Question: So I'm working on an app that uses Google Maps v2 API to display a map overlay. I know this question has been asked before but I've tried everything. I am testing my app using a Nexus 5 device that is not rooted and has Google Play Services installed.
LogCat displays the following:
'''
09-14 20:18:27.646: E/dalvikvm(10951): Could not find class 'com.google.android.gms.maps.SupportMapFragment', referenced from method com.bryansworld.algonquinreview.MainActivity.setUpMapInitial
09-14 20:18:27.686: E/AndroidRuntime(10951): FATAL EXCEPTION: main
09-14 20:18:27.686: E/AndroidRuntime(10951): Process: com.bryansworld.algonquinreview, PID: 10951
09-14 20:18:27.686: E/AndroidRuntime(10951): java.lang.RuntimeException: Unable to start activity ComponentInfo{com.bryansworld.algonquinreview/com.bryansworld.algonquinreview.MainActivity}: android.view.InflateException: Binary XML file line #6: Error inflating class fragment
09-14 20:18:27.686: E/AndroidRuntime(10951): at android.app.ActivityThread.performLaunchActivity(ActivityThread.java:2184)
09-14 20:18:27.686: E/AndroidRuntime(10951): at android.app.ActivityThread.handleLaunchActivity(ActivityThread.java:2233)
09-14 20:18:27.686: E/AndroidRuntime(10951): at android.app.ActivityThread.access$800(ActivityThread.java:135)
09-14 20:18:27.686: E/AndroidRuntime(10951): at android.app.ActivityThread$H.handleMessage(ActivityThread.java:1196)
09-14 20:18:27.686: E/AndroidRuntime(10951): at android.os.Handler.dispatchMessage(Handler.java:102)
09-14 20:18:27.686: E/AndroidRuntime(10951): at android.os.Looper.loop(Looper.java:136)
09-14 20:18:27.686: E/AndroidRuntime(10951): at android.app.ActivityThread.main(ActivityThread.java:5001)
09-14 20:18:27.686: E/AndroidRuntime(10951): at java.lang.reflect.Method.invokeNative(Native Method)
09-14 20:18:27.686: E/AndroidRuntime(10951): at java.lang.reflect.Method.invoke(Method.java:515)
09-14 20:18:27.686: E/AndroidRuntime(10951): at com.android.internal.os.ZygoteInit$MethodAndArgsCaller.run(ZygoteInit.java:785)
09-14 20:18:27.686: E/AndroidRuntime(10951): at com.android.internal.os.ZygoteInit.main(ZygoteInit.java:601)
09-14 20:18:27.686: E/AndroidRuntime(10951): at dalvik.system.NativeStart.main(Native Method)
09-14 20:18:27.686: E/AndroidRuntime(10951): Caused by: android.view.InflateException: Binary XML file line #6: Error inflating class fragment
09-14 20:18:27.686: E/AndroidRuntime(10951): at android.view.LayoutInflater.createViewFromTag(LayoutInflater.java:713)
09-14 20:18:27.686: E/AndroidRuntime(10951): at android.view.LayoutInflater.rInflate(LayoutInflater.java:755)
09-14 20:18:27.686: E/AndroidRuntime(10951): at android.view.LayoutInflater.inflate(LayoutInflater.java:492)
09-14 20:18:27.686: E/AndroidRuntime(10951): at android.view.LayoutInflater.inflate(LayoutInflater.java:397)
09-14 20:18:27.686: E/AndroidRuntime(10951): at android.view.LayoutInflater.inflate(LayoutInflater.java:353)
09-14 20:18:27.686: E/AndroidRuntime(10951): at com.android.internal.policy.impl.PhoneWindow.setContentView(PhoneWindow.java:290)
09-14 20:18:27.686: E/AndroidRuntime(10951): at android.app.Activity.setContentView(Activity.java:1929)
09-14 20:18:27.686: E/AndroidRuntime(10951): at com.bryansworld.algonquinreview.MainActivity.onCreate(MainActivity.java:33)
09-14 20:18:27.686: E/AndroidRuntime(10951): at android.app.Activity.performCreate(Activity.java:5231)
09-14 20:18:27.686: E/AndroidRuntime(10951): at android.app.Instrumentation.callActivityOnCreate(Instrumentation.java:1087)
09-14 20:18:27.686: E/AndroidRuntime(10951): at android.app.ActivityThread.performLaunchActivity(ActivityThread.java:2148)
09-14 20:18:27.686: E/AndroidRuntime(10951): ... 11 more
09-14 20:18:27.686: E/AndroidRuntime(10951): Caused by: android.app.Fragment$InstantiationException: Unable to instantiate fragment com.google.android.gms.maps.SupportMapFragment: make sure class name exists, is public, and has an empty constructor that is public
09-14 20:18:27.686: E/AndroidRuntime(10951): at android.app.Fragment.instantiate(Fragment.java:597)
09-14 20:18:27.686: E/AndroidRuntime(10951): at android.app.Fragment.instantiate(Fragment.java:561)
09-14 20:18:27.686: E/AndroidRuntime(10951): at android.app.Activity.onCreateView(Activity.java:4778)
09-14 20:18:27.686: E/AndroidRuntime(10951): at android.view.LayoutInflater.createViewFromTag(LayoutInflater.java:689)
09-14 20:18:27.686: E/AndroidRuntime(10951): ... 21 more
09-14 20:18:27.686: E/AndroidRuntime(10951): Caused by: java.lang.ClassNotFoundException: Didn't find class "com.google.android.gms.maps.SupportMapFragment" on path: DexPathList[[zip file "/data/app/com.bryansworld.algonquinreview-1.apk"],nativeLibraryDirectories=[/data/app-lib/com.bryansworld.algonquinreview-1, /vendor/lib, /system/lib]]
09-14 20:18:27.686: E/AndroidRuntime(10951): at dalvik.system.BaseDexClassLoader.findClass(BaseDexClassLoader.java:56)
09-14 20:18:27.686: E/AndroidRuntime(10951): at java.lang.ClassLoader.loadClass(ClassLoader.java:497)
09-14 20:18:27.686: E/AndroidRuntime(10951): at java.lang.ClassLoader.loadClass(ClassLoader.java:457)
09-14 20:18:27.686: E/AndroidRuntime(10951): at android.app.Fragment.instantiate(Fragment.java:583)
09-14 20:18:27.686: E/AndroidRuntime(10951): ... 24 more
'''
Basically, it says that it cannot find class 'com.google.android.gms.maps.SupportMapFragment'. Although I am sure I referenced Google Play Services in my main project.
The following image shows that I referenced Google Play Services in my project:

Also, here is my 'ApplicationManifest.xml':
'''
<?xml version="1.0" encoding="utf-8"?>
<manifest xmlns:android="http://schemas.android.com/apk/res/android"
package="com.bryansworld.algonquinreview"
android:versionCode="1"
android:versionName="1.0" >
<uses-sdk
android:minSdkVersion="14"
android:targetSdkVersion="21" />
<!-- Permissions for operation -->
<permission android:name="com.bryansworld.algonquinreview.permission.MAPS_RECEIVE" android:protectionLevel="signature"/>
<uses-permission android:name="com.bryansworld.algonquinreview.package.permission.MAPS_RECEIVE"/>
<uses-permission android:name="android.permission.INTERNET" />
<uses-permission android:name="android.permission.WRITE_EXTERNAL_STORAGE"/>
<uses-permission android:name="com.google.android.providers.gsf.permission.READ_GSERVICES"/>
<uses-permission android:name="android.permission.ACCESS_COARSE_LOCATION" />
<uses-permission android:name="android.permission.ACCESS_FINE_LOCATION" />
<!-- Required OpenGL ES 2.0. for Maps V2 -->
<uses-feature
android:glEsVersion="0x00020000"
android:required="true" />
<application
android:allowBackup="true"
android:icon="@drawable/ic_launcher"
android:label="@string/app_name"
android:theme="@style/AppTheme" >
<activity
android:name=".MainActivity"
android:label="@string/app_name" >
<intent-filter>
<action android:name="android.intent.action.MAIN" />
<category android:name="android.intent.category.LAUNCHER" />
</intent-filter>
</activity>
<!-- Google API Key -->
<meta-data
android:name="com.google.android.maps.v2.API_KEY"
android:value="KEY_GOES_HERE" />
<meta-data
android:name="com.google.android.gms.version"
android:value="@integer/google_play_services_version" />
</application>
</manifest>
'''
Finally, here is my 'MainActivity.java' (So far, it has been copied from the Google API demo):
'''
package com.bryansworld.algonquinreview;
import com.google.android.gms.maps.GoogleMap;
import com.google.android.gms.maps.SupportMapFragment;
import com.google.android.gms.maps.model.TileOverlay;
import com.google.android.gms.maps.model.TileOverlayOptions;
import com.google.android.gms.maps.model.TileProvider;
import com.google.android.gms.maps.model.UrlTileProvider;
import android.os.Bundle;
import android.support.v4.app.FragmentActivity;
import android.view.Menu;
import android.view.MenuItem;
import android.view.View;
import android.widget.CheckBox;
import java.net.MalformedURLException;
import java.net.URL;
import java.util.Locale;
public class MainActivity extends FragmentActivity {
//The Algonquin Map URL
private static final String ALGONQUIN_URL_FORMAT =
"http://www.muscedere.ca/algonquin_map/%d/%d/%d.png";
//Map Elements
private GoogleMap mMap;
private TileOverlay mTiles;
@Override
protected void onCreate(Bundle savedInstanceState) {
super.onCreate(savedInstanceState);
setContentView(R.layout.activity_main);
setUpMapInitial();
}
@Override
protected void onResume() {
super.onResume();
setUpMapInitial();
}
private void setUpMapInitial(){
//Check to ensure map isn't already set up.
if (mMap == null) {
// Try to obtain the map from the SupportMapFragment.
mMap = ((SupportMapFragment) getSupportFragmentManager().findFragmentById(R.id.map))
.getMap();
//Now, we see if we are successful.
if (mMap != null) {
setUpMap();
}
}
}
private void setUpMap() {
mMap.setMapType(GoogleMap.MAP_TYPE_NONE);
TileProvider tileProvider = new UrlTileProvider(256, 256) {
@Override
public synchronized URL getTileUrl(int x, int y, int zoom) {
// The moon tile coordinate system is reversed. This is not normal.
int reversedY = (1 << zoom) - y - 1;
String s = String.format(Locale.US, ALGONQUIN_URL_FORMAT, zoom, x, reversedY);
URL url = null;
try {
url = new URL(s);
} catch (MalformedURLException e) {
throw new AssertionError(e);
}
return url;
}
};
mTiles = mMap.addTileOverlay(new TileOverlayOptions().tileProvider(tileProvider));
}
public void setFadeIn(View v) {
if (mTiles == null) {
return;
}
mTiles.setFadeIn(((CheckBox) v).isChecked());
}
@Override
public boolean onCreateOptionsMenu(Menu menu) {
// Inflate the menu; this adds items to the action bar if it is present.
getMenuInflater().inflate(R.menu.main, menu);
return true;
}
@Override
public boolean onOptionsItemSelected(MenuItem item) {
// Handle action bar item clicks here. The action bar will
// automatically handle clicks on the Home/Up button, so long
// as you specify a parent activity in AndroidManifest.xml.
int id = item.getItemId();
if (id == R.id.action_settings) {
return true;
}
return super.onOptionsItemSelected(item);
}
}
'''
If anyone has any idea, that would be great! Pretty confused right now.
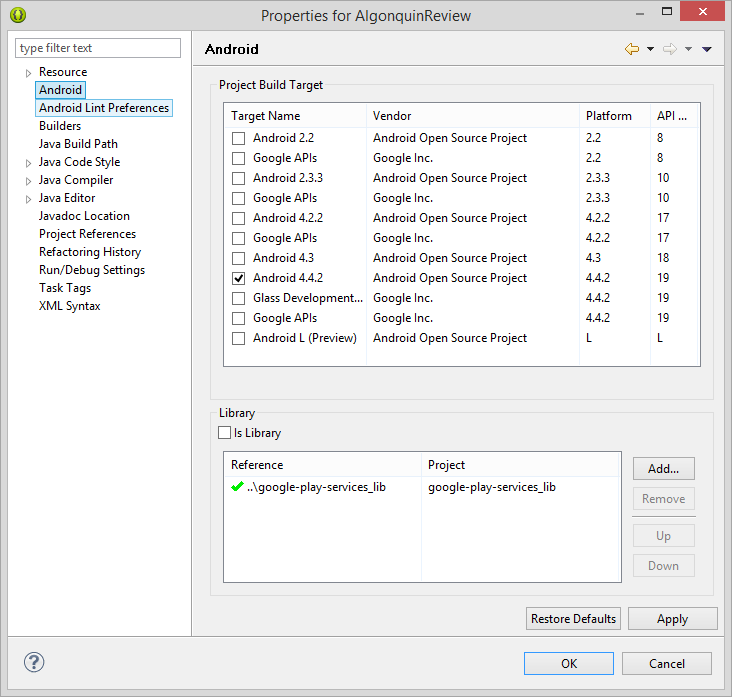
Answer: - I do not see you mention adding the Android support library 'android-support-v4.jar'. You need to make sure Eclipse is properly including it for 'com.google.android.gms.maps.SupportMapFragment' to work:- Another potential issue is mismatch of play services library in your app and the play services verion on your nexus 5 device. If you downloaded the latest library from SDK manager, it may be higher version than the one on your device. I am guessing your play services version on device is 5.0.89, you can check on device 'Settings -> Apps -> Downloaded -> Google Play Services'. Try using older version of the library if that's the case.